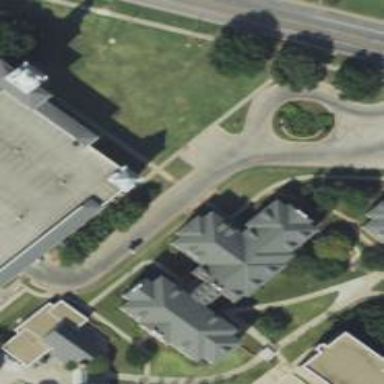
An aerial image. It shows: Residential building located within university campus.